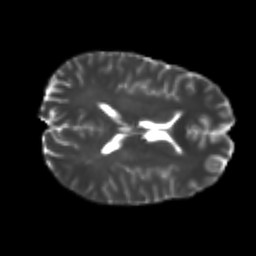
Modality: T2w
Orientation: axial
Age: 25
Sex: male
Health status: healthy
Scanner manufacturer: philips
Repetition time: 7.385 s
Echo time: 0.08599 s